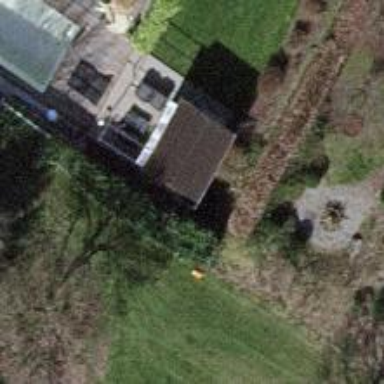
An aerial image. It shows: View of pole with roofed pipeline marker.